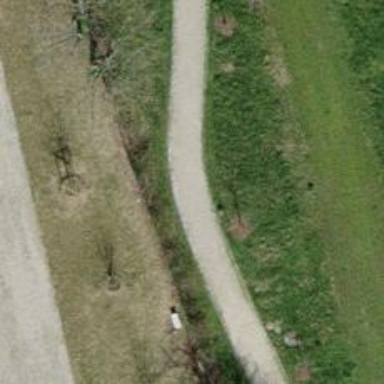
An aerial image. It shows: Footway with surface of fine gravel.